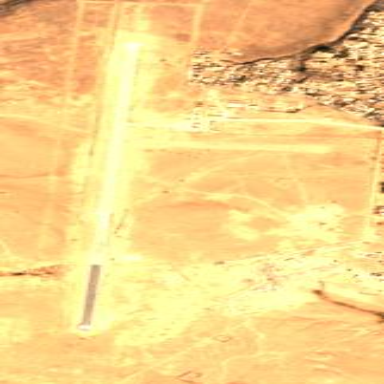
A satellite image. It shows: Fence surrounding local civilian aerodrome.